Question: I've installed the Multililanguage App Toolkit Version 3 on my Computer, but I couldn't find the "Enable Multililanguage App Toolkit" button. Does the Toolkit supports universal Apps or is there a walk around for this problem?
More Info: I use VS 2013 Update 2 on a 64 bit Computer.
regards,
Christian

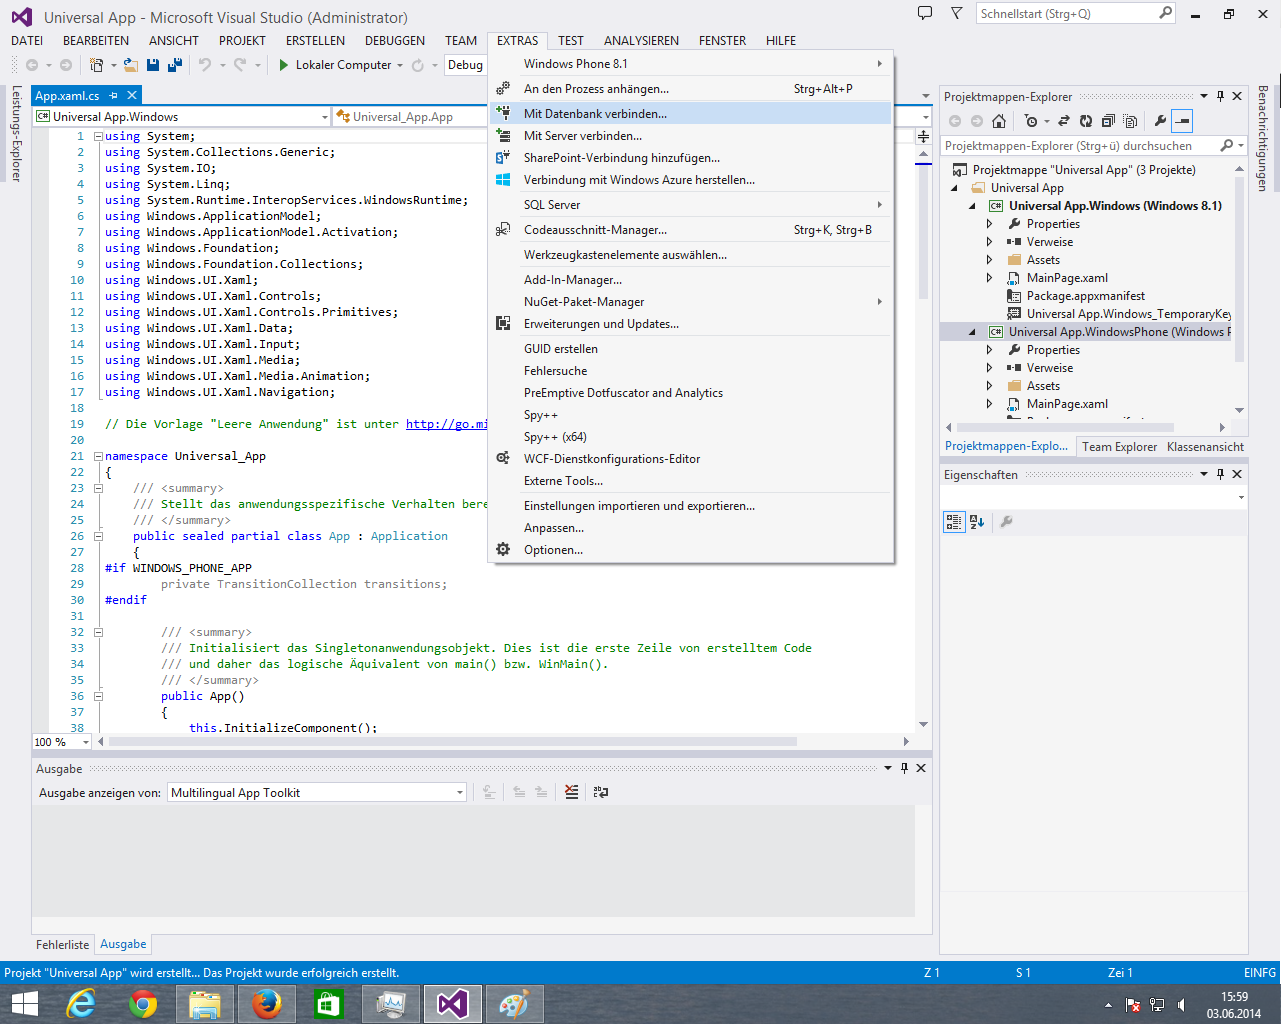
Answer: I just installed the toolkit fresh. I had to restart Visual Studio to see it in the tools menu. But, yep, it's there. Have you restarted VS? I'm sorry, that is a stupid question to ask a developer. But?